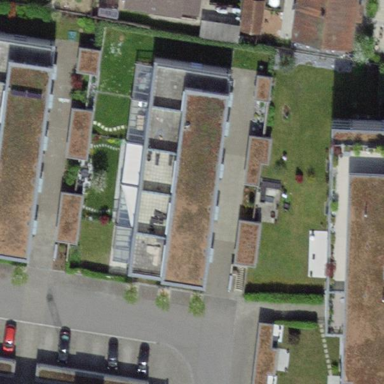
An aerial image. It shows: Building.